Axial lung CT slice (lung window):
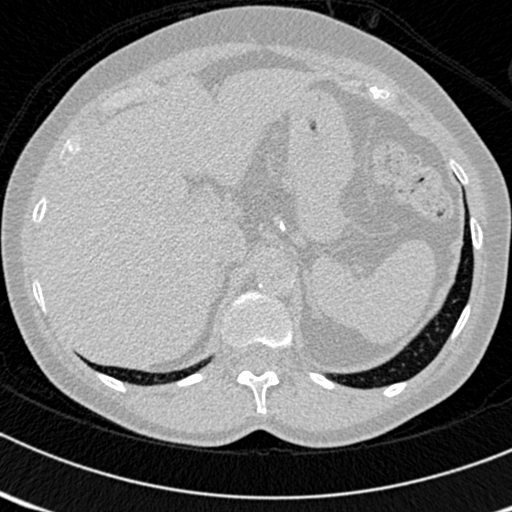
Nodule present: no